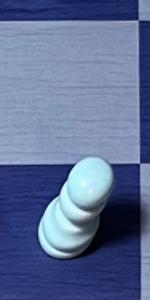
Label: Pawn_White